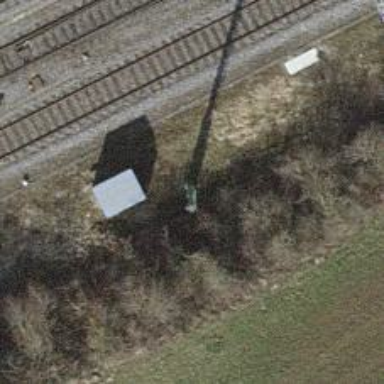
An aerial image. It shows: Communication mast tower.